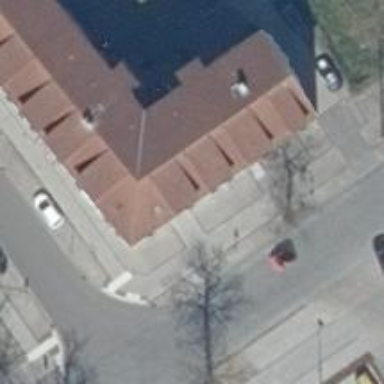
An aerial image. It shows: Beauty shop.